Question: I have a homework where I need to implement a glass distortion filter using OpenGL. Basically what I am allowed to do is read a pixel from one image and write it to another one (teacher's limitations).
The result of the filter should be something like this:

Is there any tutorial or code explaining how that works?
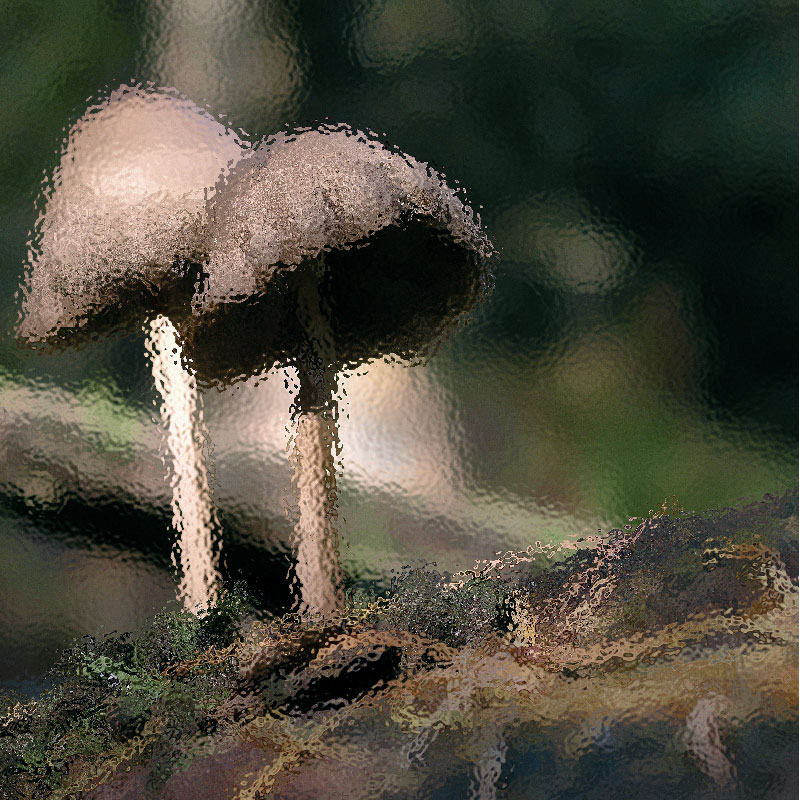
Answer: Try displacement noise, something like:
new_pic(x,y) = old_pic( x+dx(x,y), y+dy(x,y) )
where dx and dy some bounded smooth functions, for example:
dx(x,y)= 0
dy(x,y)= sin(y)*sin(x)
p.s. After getting the main idea, you will probably want better displacement functions, I recomend Perlin noise, here's Ken Perlin's great article:
<URL>